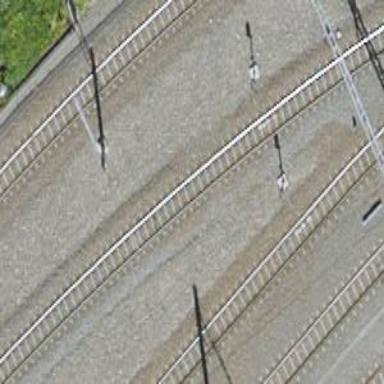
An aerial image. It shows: Narrow-gauge railway siding with contact lines for electrification.